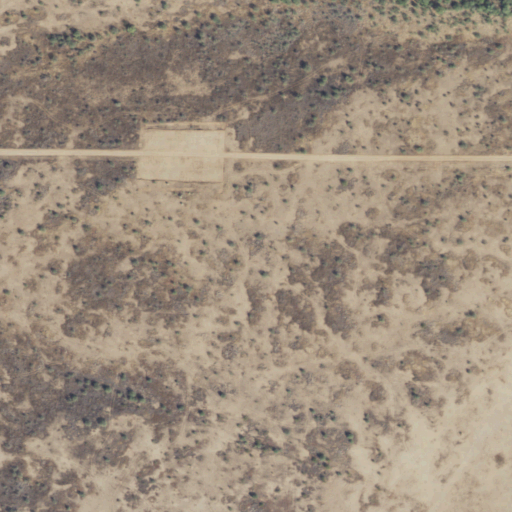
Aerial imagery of plain(s) in Arizona named Biscuit Flat containing shrub and grassland